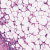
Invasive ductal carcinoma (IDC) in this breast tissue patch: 0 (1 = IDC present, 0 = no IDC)